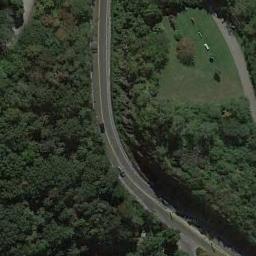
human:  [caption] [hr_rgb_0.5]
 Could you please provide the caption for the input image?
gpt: A freeway with a bend goes through the forest with a clearing .

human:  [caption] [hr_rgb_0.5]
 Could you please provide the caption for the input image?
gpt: The winding highway is lined with trees .

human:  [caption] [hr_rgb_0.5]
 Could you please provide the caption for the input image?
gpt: The freeway goes through the forest with some cars .

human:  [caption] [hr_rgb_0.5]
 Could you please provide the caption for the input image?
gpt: The freeway is surrounded by a large green forest with many cars on the freeway .

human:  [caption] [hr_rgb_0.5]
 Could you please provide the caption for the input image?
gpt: There are many green trees beside the freeway .